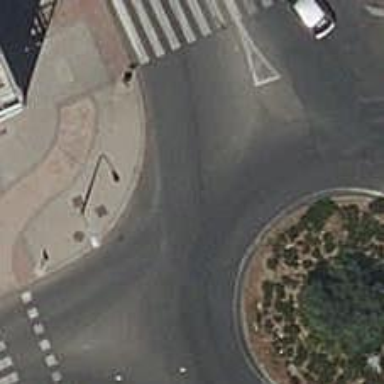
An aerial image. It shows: Tertiary road with asphalt surface leading to roundabout.